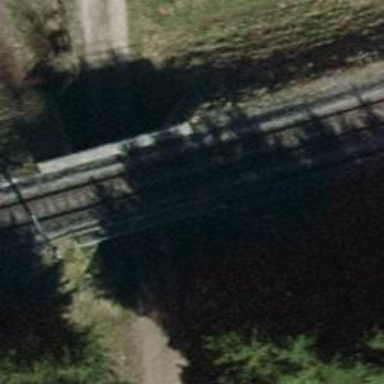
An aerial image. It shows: Bridge with electrified rail tracks and contact line.